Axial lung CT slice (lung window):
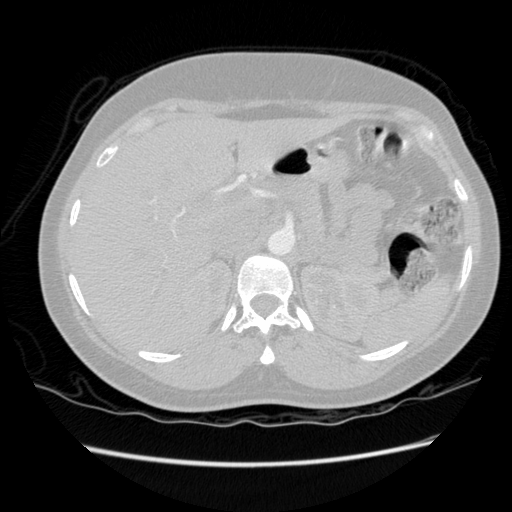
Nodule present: no